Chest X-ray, PA view. Patient: 43 years old, sex M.
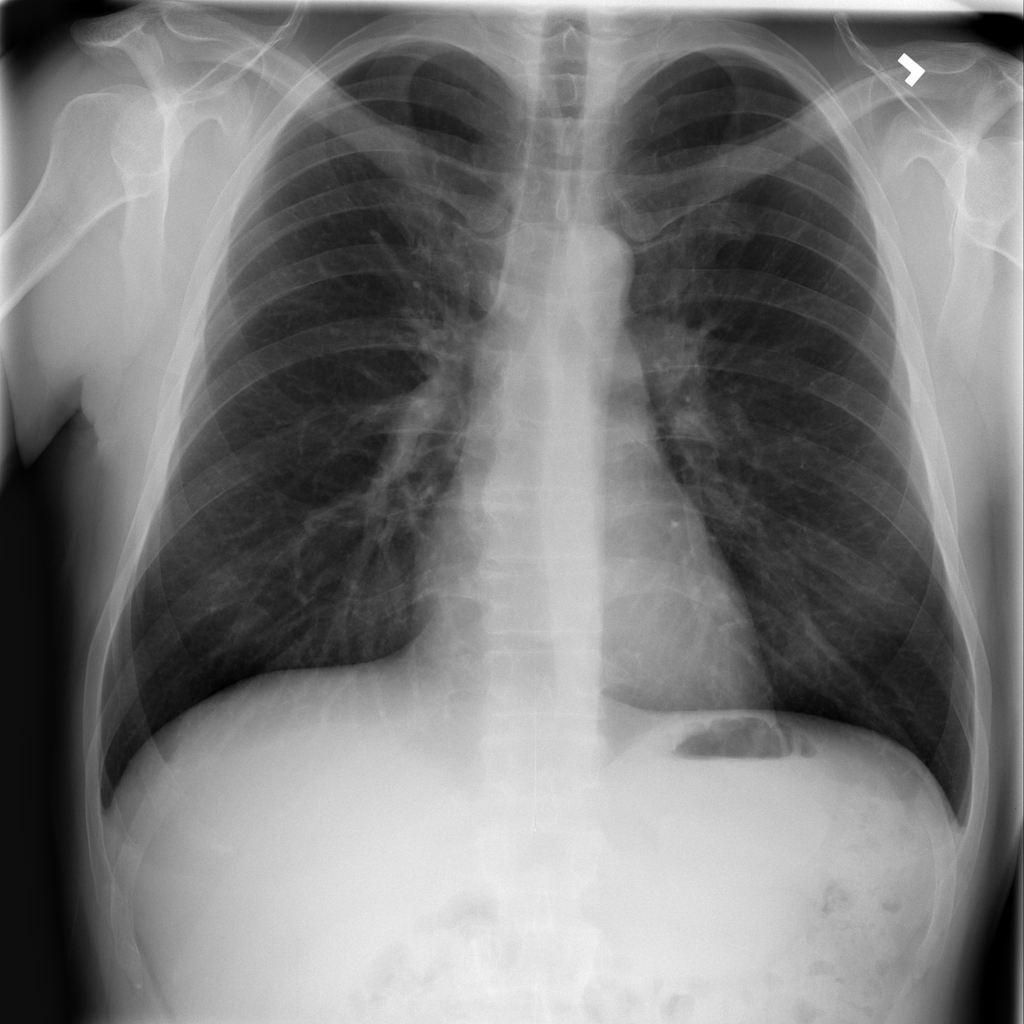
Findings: No Finding